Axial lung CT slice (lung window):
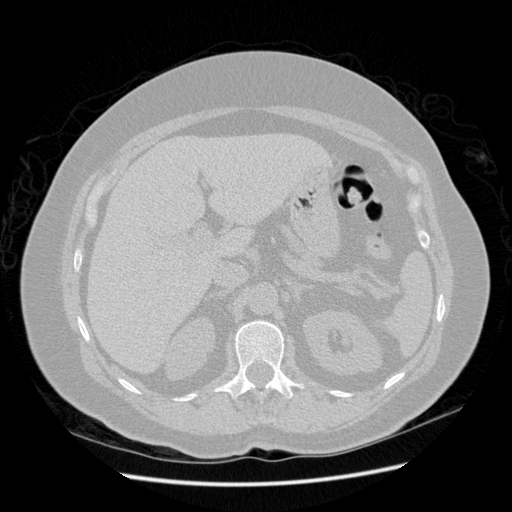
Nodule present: no